Aerial crown-view tile of a tropical tree (Barro Colorado Island, Panama), acquired 20250616:
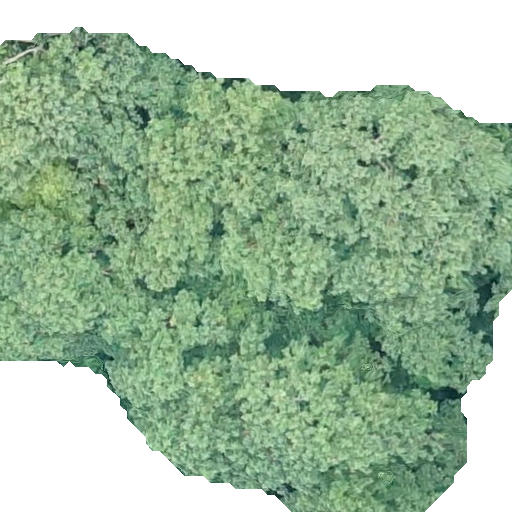
Species: Hieronyma alchorneoides
GBIF accepted scientific name: Hieronyma alchorneoides
Crown area: 334.812 m²